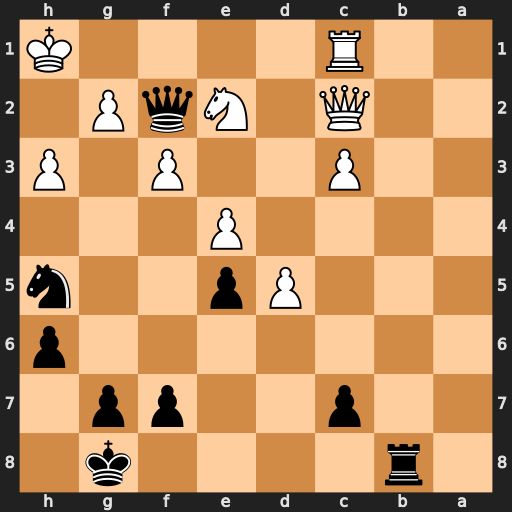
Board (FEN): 1r4k1/2p2pp1/7p/3Pp2n/4P3/2P2P1P/2Q1NqP1/2R4K
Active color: b
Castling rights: -
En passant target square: -
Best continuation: Qxe2 Qxe2 Ng3+ Kh2 Nxe2 Rc2 Nf4